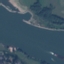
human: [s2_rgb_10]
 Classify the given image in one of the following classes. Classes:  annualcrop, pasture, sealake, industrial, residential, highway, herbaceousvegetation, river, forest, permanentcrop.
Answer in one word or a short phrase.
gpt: River